Question: I made a grouped UITableView in iPhone OS 3.0 that looked like the left image. The result is the right image in OS 3.1.

The imageView is under the separators.
I've tried to put the content view in front. The separatorStyle propriety seems ignored when the tableView is in grouped style (to draw the separator myself). Changing the separator color gives strings results.
Thanks for your help!
Edit: This is the code with no change made :
'''
static NSString *CellIdentifier = @"Cell";
UITableViewCell *cell = [tableView dequeueReusableCellWithIdentifier:CellIdentifier];
if (cell == nil) {
cell = [[[UITableViewCell alloc] initWithStyle:UITableViewCellStyleDefault reuseIdentifier:CellIdentifier] autorelease];
cell.accessoryType = UITableViewCellAccessoryDisclosureIndicator;
cell.textLabel.font = [UIFont boldSystemFontOfSize:18.0];
}
cell.textLabel.text = [[metro.arretDirection objectAtIndex:indexPath.row] name];
NSString* name;
if (indexPath.row == 0) {
name = @"Begining";
}
else if (indexPath.row + 1 == [metro.arretDirection count]) {
name = @"End";
}
else {
if ([[[metro.arretDirection objectAtIndex:indexPath.row] lines] count]== 1) name = @"Little";
else name = @"Big";
}
UIImage* metroImage = [[UIImage alloc] initWithContentsOfFile:[[[NSBundle mainBundle] resourcePath] stringByAppendingPathComponent:[NSString stringWithFormat:@"%i%@.png", metro.metroNumber, name]]];
cell.imageView.image = metroImage;
[metroImage release];
return cell;
'''
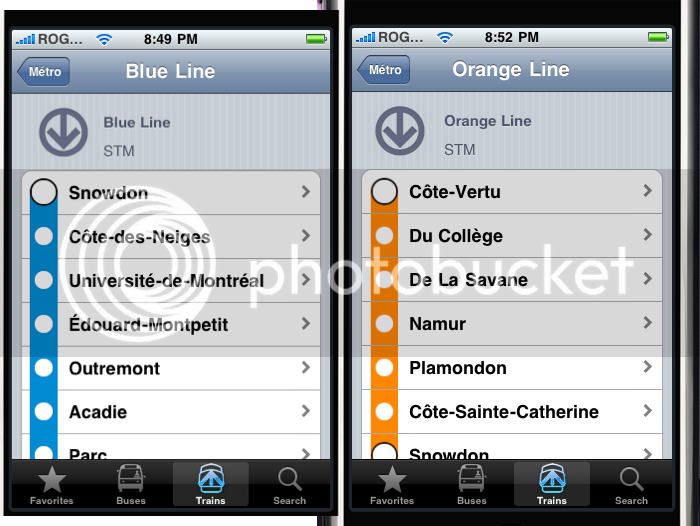
Answer: The answer was actually quite simple, simply add an 'UIImageView' in the cell an place it properly instead of using the built in imageView.